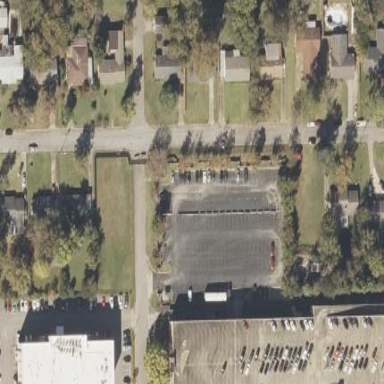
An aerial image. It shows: Parking area.